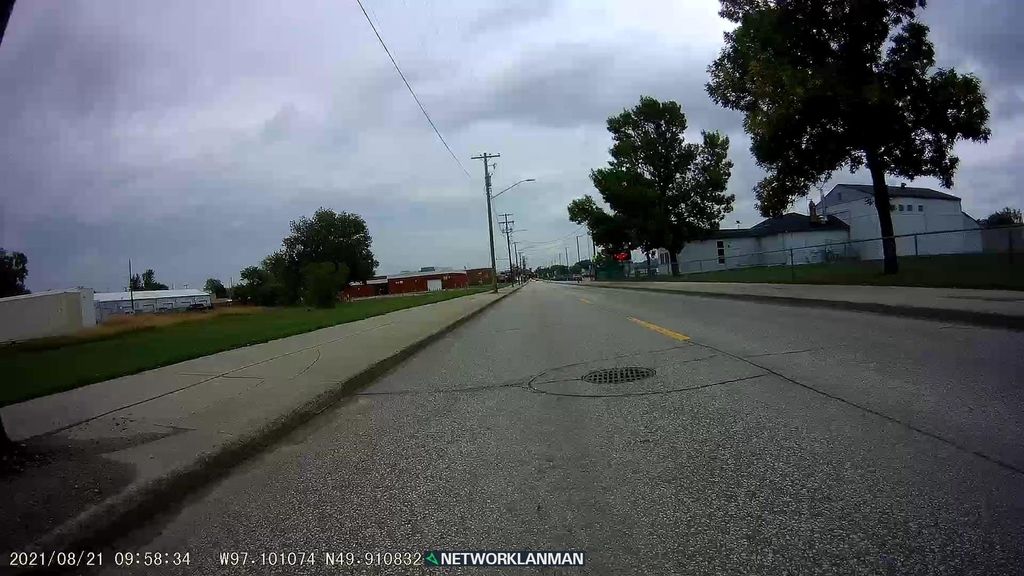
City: winnipeg